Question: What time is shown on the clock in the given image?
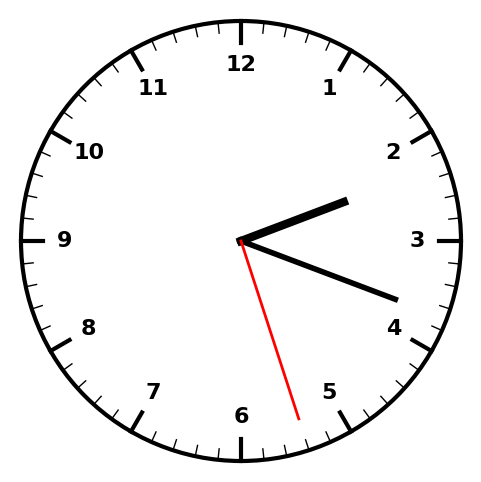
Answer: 02:18:27